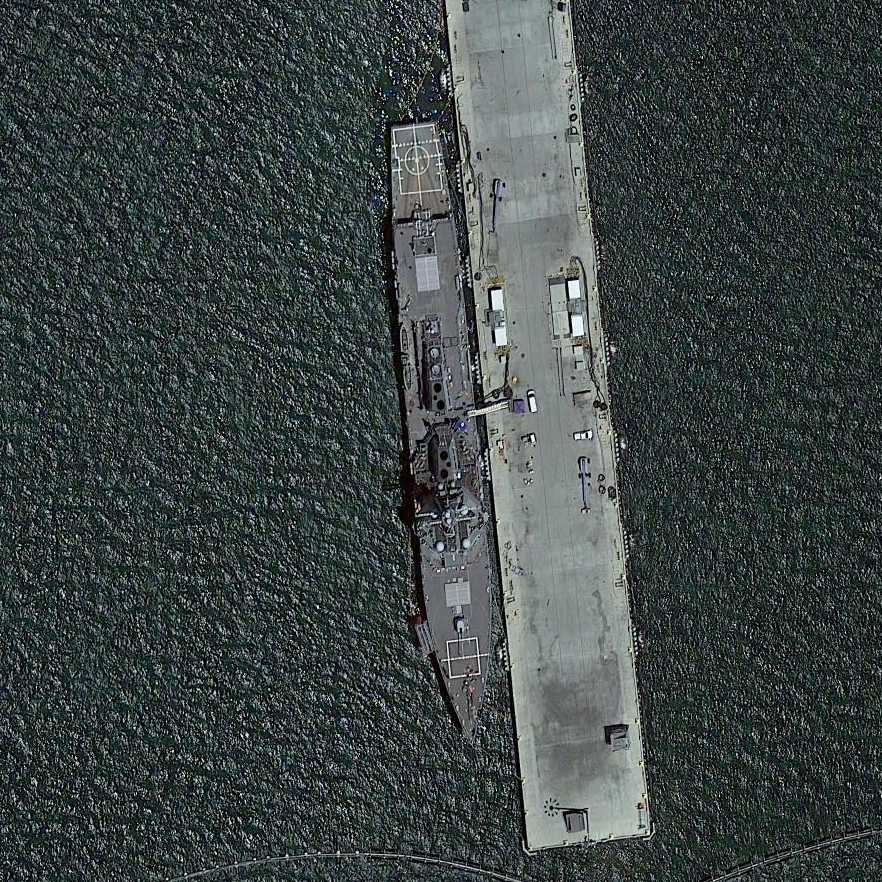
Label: destroyer